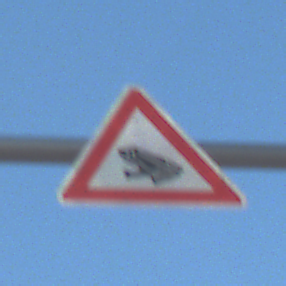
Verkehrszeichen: AmphibienwanderungRechts
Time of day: SunriseSunset
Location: Outdoor (Suburban)
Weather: PartlyCloudy
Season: Winter
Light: Natural